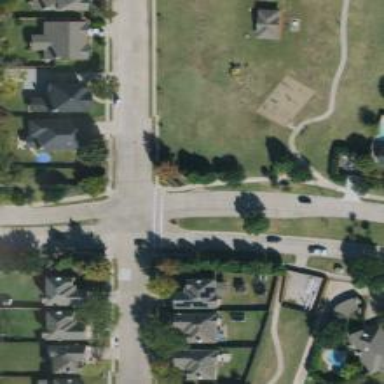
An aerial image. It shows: Secondary road with separate sidewalk.